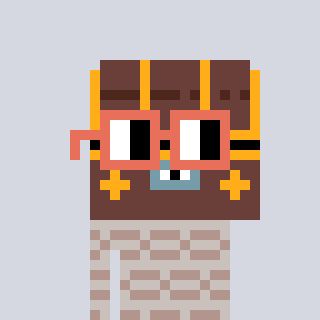
a pixel art character with square orange glasses, a treasure chest-shaped head and a foggrey-colored body on a cool background